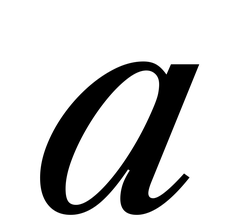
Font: LibreCaslonText-Italic_Italic